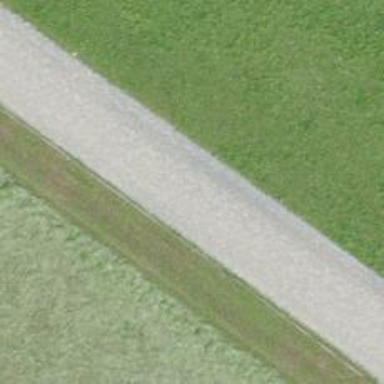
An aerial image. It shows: Bridleway.